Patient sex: M
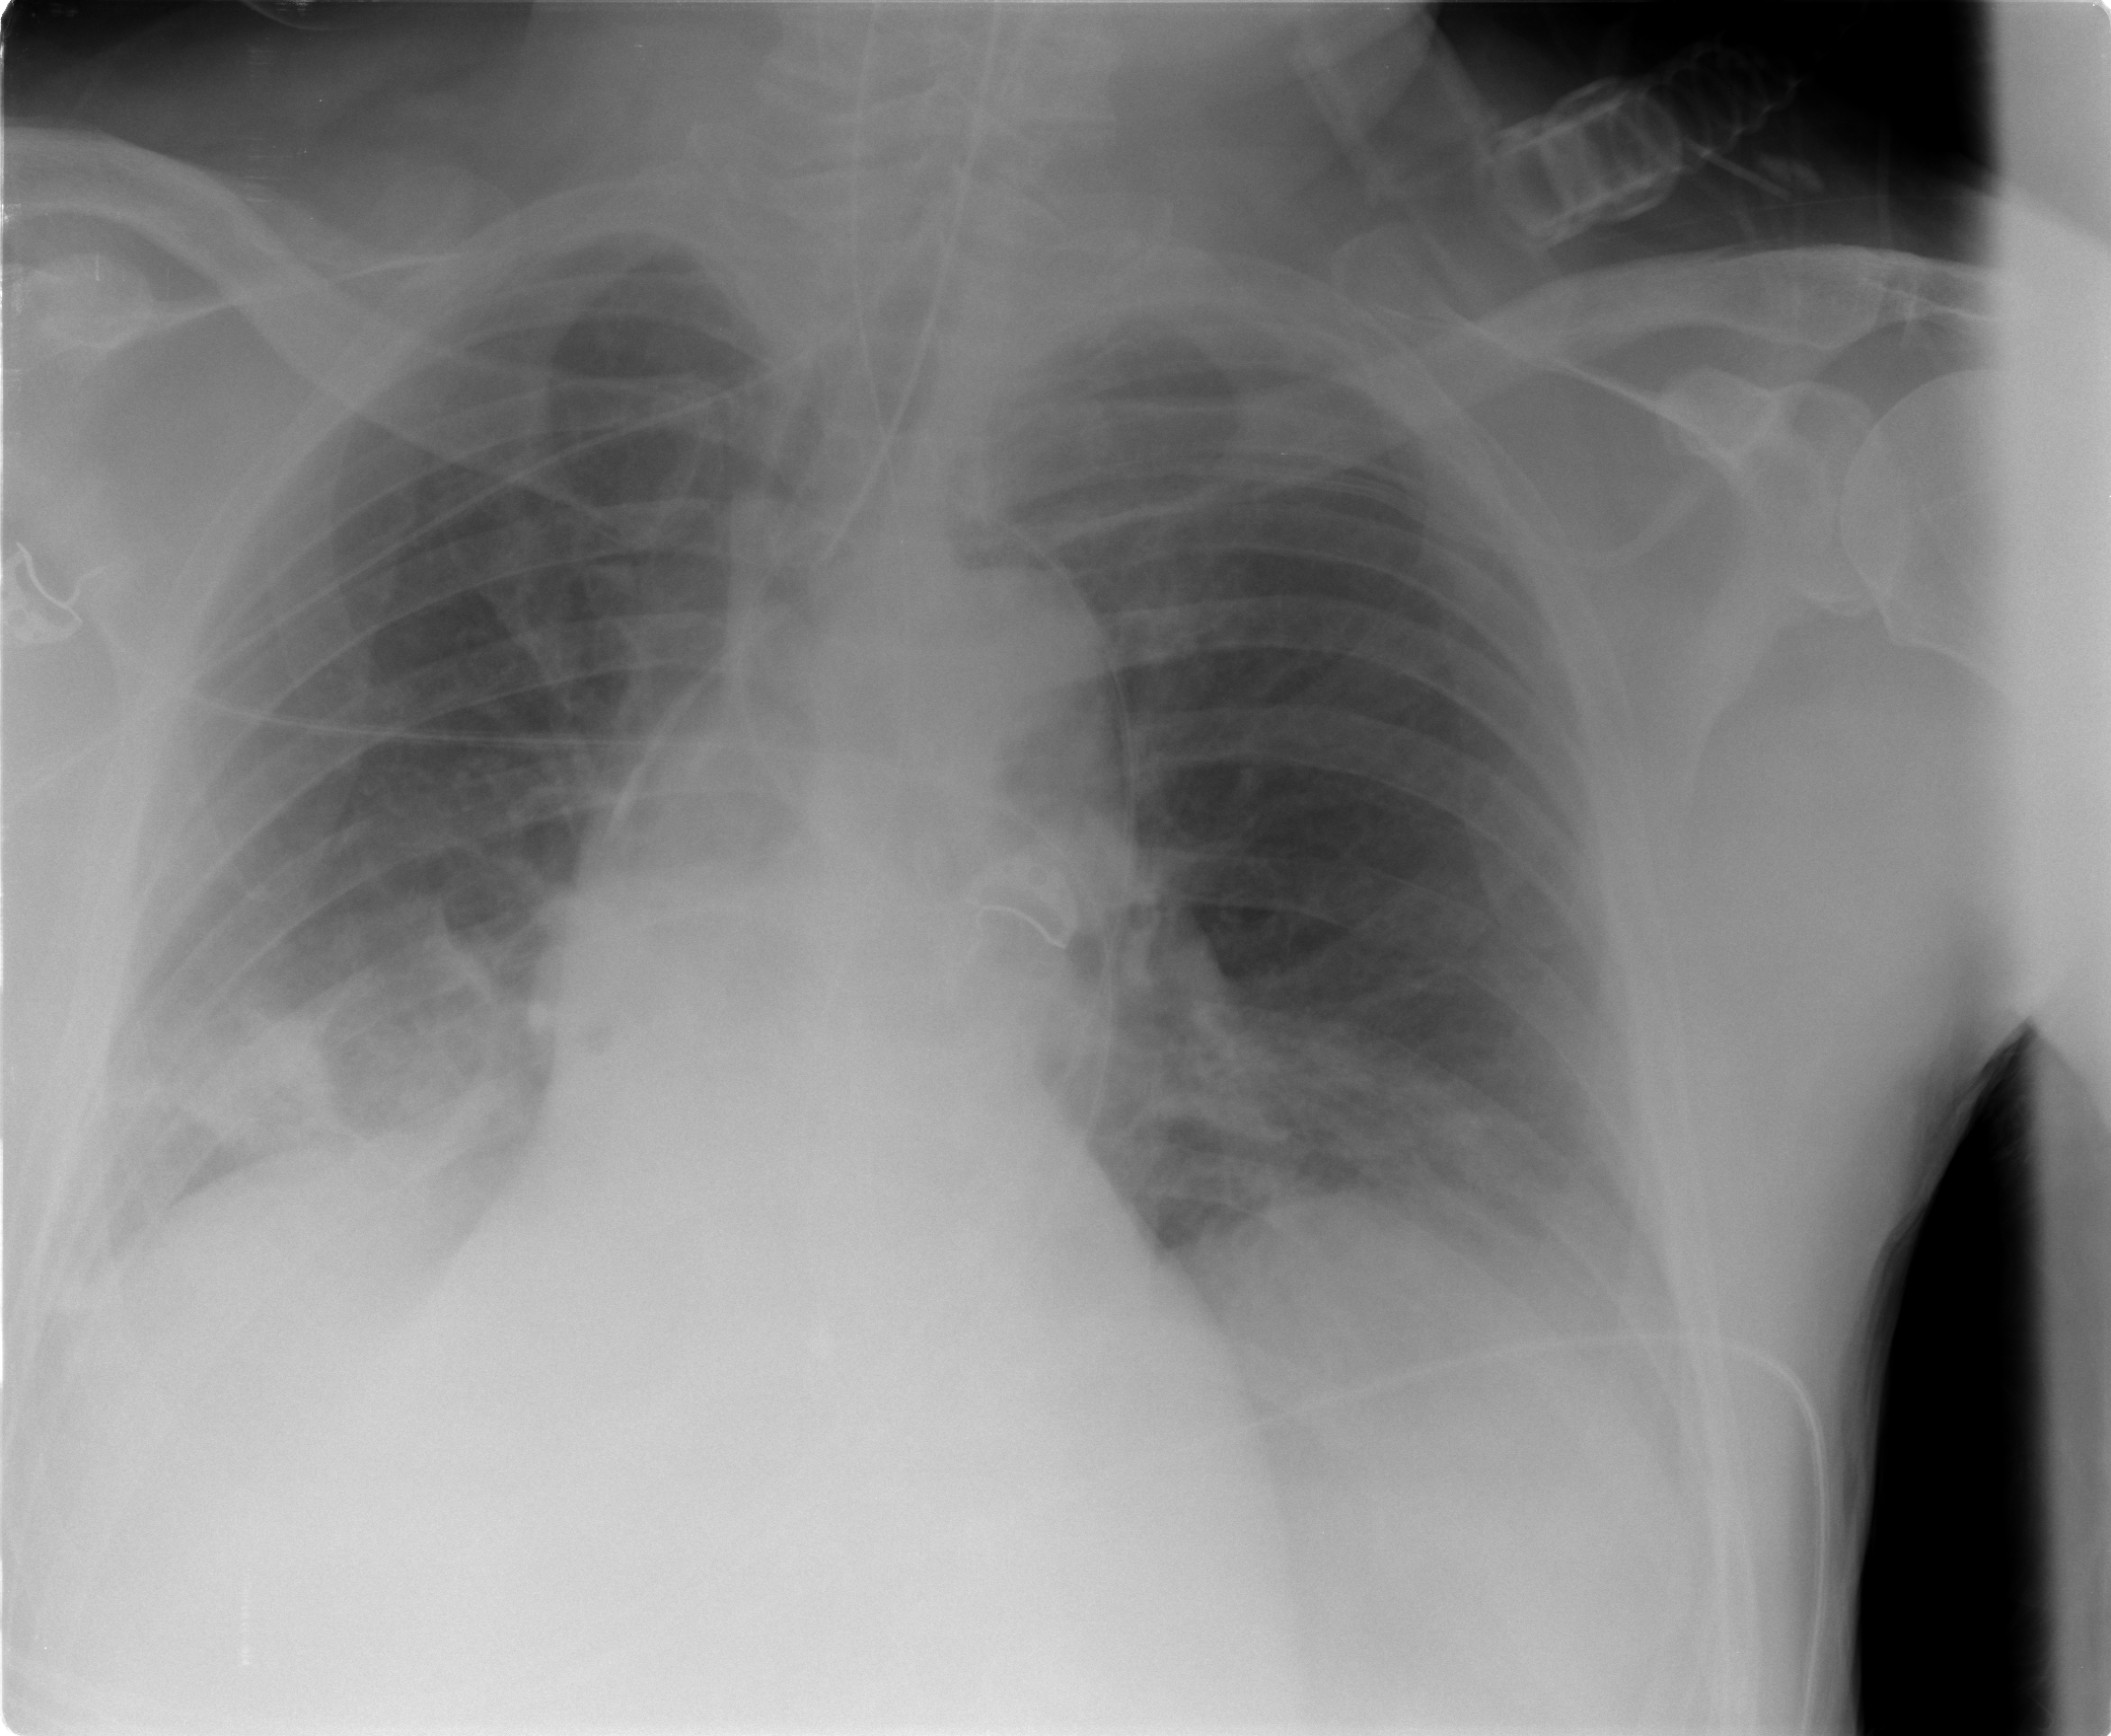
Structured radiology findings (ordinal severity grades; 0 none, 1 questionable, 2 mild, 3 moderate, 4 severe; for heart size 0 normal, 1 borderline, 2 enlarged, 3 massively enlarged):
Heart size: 0
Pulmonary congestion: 0
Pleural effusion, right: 2
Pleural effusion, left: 1
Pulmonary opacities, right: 2
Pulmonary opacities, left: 2
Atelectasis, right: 2
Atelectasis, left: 2